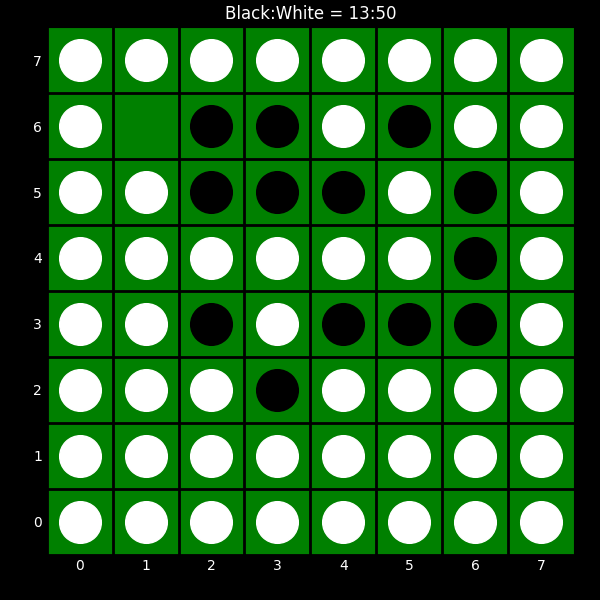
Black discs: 13
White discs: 50